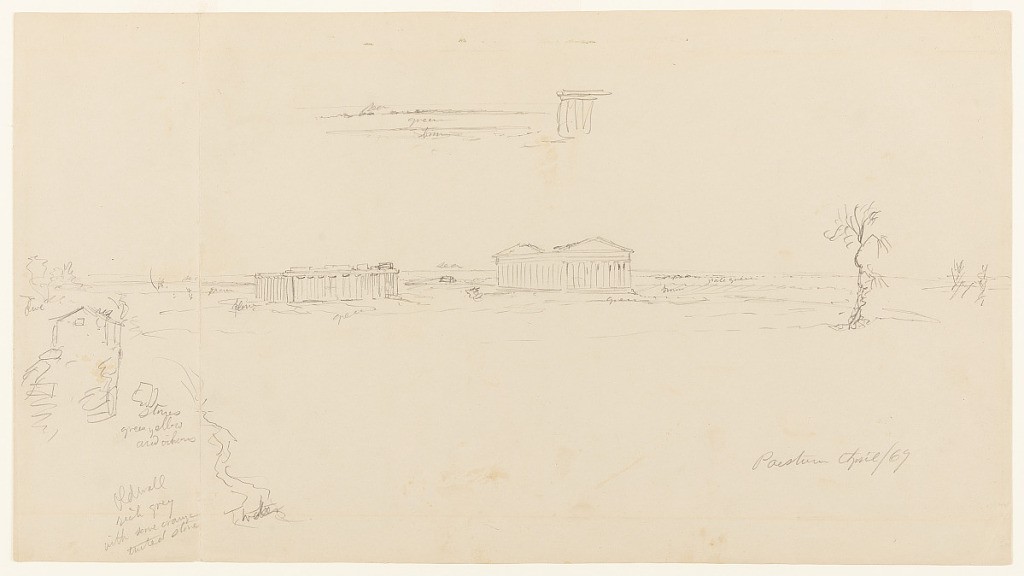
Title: Temples of Hera I and II, Paestum, Italy
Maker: Frederic Edwin Church, American, 1826–1900
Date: April 1869
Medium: Graphite on beige wove paper; verso: graphite
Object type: Drawing
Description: Landscape and architecture sketch showing a view of the Temples of Hera I and II at Paestum, Italy. Positioned on a rise east of the Temples, the artist was facing westward, looking out to the sea--which here creates a flat horizon. At center, the Temple of Hera I is viewed obliquely, as is the Temple of Hera II, beside it at right. In the foreground at left a house with a window is visible beside a small, winding stream. In the middle distance and right, one tree is prominetly sketched with two others behind it at right. At upper center, a detail of the view out to sea, with a corner of one of the temples, is included.

Verso: Landscape sketch showing a loosely rendered view of the flat coastal landscape around Paestum, Italy, with bushes sketched throughout and the Temple of Hera II visible at far right.